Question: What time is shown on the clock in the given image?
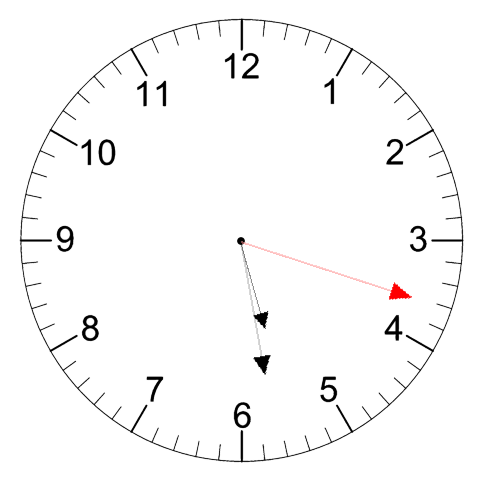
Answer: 05:28:18